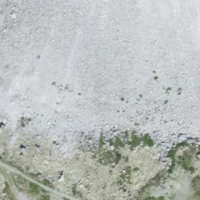
EUNIS habitat code: 48
Species observed at this site:
Saxifraga paniculata